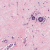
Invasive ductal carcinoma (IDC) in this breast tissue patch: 0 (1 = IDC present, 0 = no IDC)